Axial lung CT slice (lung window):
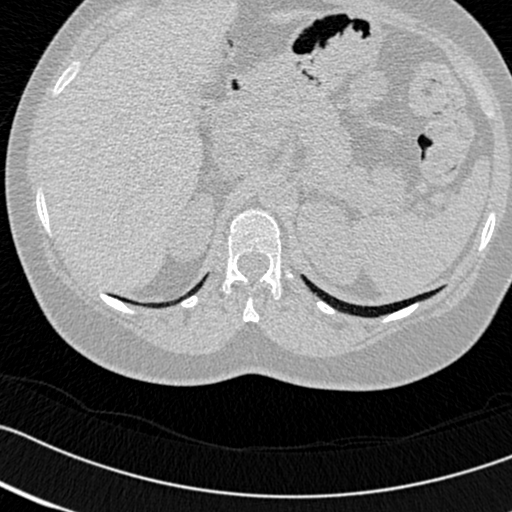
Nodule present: no